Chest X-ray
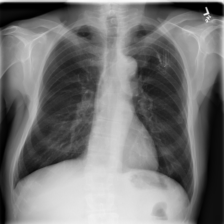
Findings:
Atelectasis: negative
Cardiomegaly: negative
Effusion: negative
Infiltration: negative
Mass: negative
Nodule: negative
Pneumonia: negative
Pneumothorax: negative
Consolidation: negative
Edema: negative
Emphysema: negative
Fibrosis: negative
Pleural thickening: negative
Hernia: negative